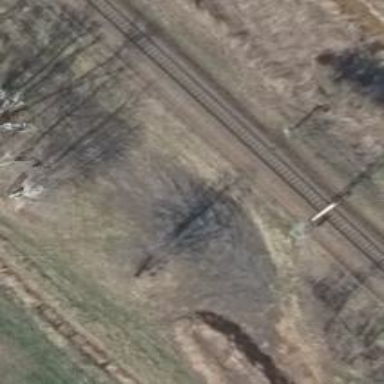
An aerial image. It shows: Railway signal.